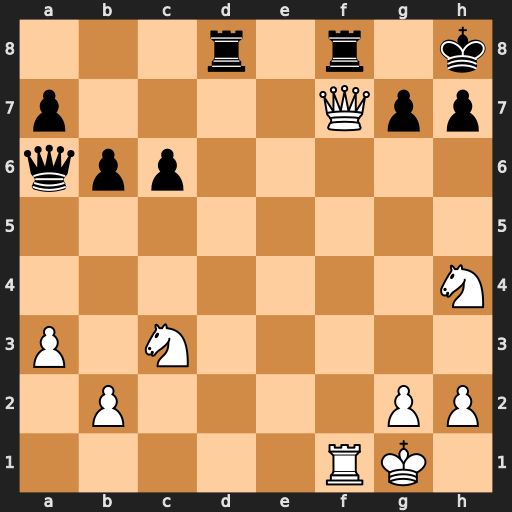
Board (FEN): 3r1r1k/p4Qpp/qpp5/8/7N/P1N5/1P4PP/5RK1
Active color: w
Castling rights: -
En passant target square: -
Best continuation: Qxf8+ Rxf8 Rxf8#